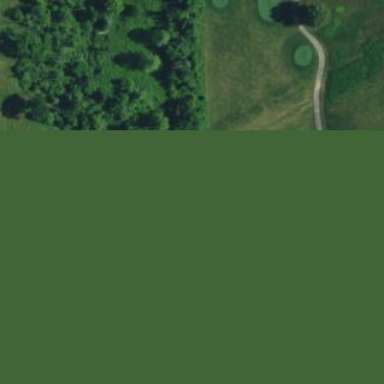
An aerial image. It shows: Rough area on grassy golf course.